Question: I am trying out Action Extensions on iOS. I created a new project and I loaded the action Extension template. Looking at the template code, it seems that if you select an image it will load it into the ActionViewController's imageView.
I ran the Action extension and it got loaded in share dialogue as expected, but when I selected an image it did not show up in the imageView of ActionViewController. Could someone familiar with Action Extensions let me know what I am missing.
With thanks
Reza

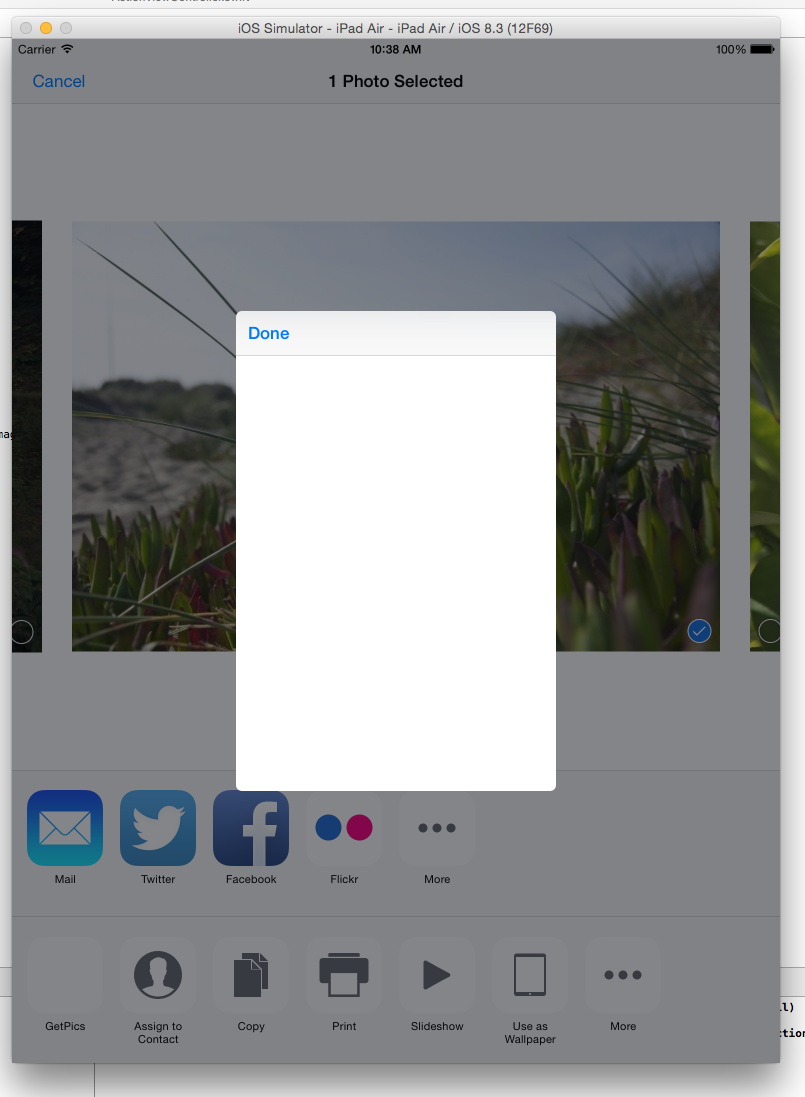
Answer: If you are working on Swift Project ,In **ActionViewController u need to retrieve Image from URL
U need to Add the code Like this
'''
if let strongImageView = weakImageView {
if let imageURL = image as? NSURL{
strongImageView.image = UIImage(data: NSData(contentsOfURL: imageURL)!)
}else{
strongImageView.image = image as? UIImage
}
}
'''
For Clarification I added full Code below (ActionViewController) ,Please Go through the Code ,
'''
override func viewDidLoad() {
super.viewDidLoad()
// Get the item[s] we're handling from the extension context.
// For example, look for an image and place it into an image view.
// Replace this with something appropriate for the type[s] your extension supports.
var imageFound = false
for item: AnyObject in self.extensionContext!.inputItems {
let inputItem = item as! NSExtensionItem
for provider: AnyObject in inputItem.attachments! {
let itemProvider = provider as! NSItemProvider
if itemProvider.hasItemConformingToTypeIdentifier(kUTTypeImage as String) {
// This is an image. We'll load it, then place it in our image view.
weak var weakImageView = self.imageView
itemProvider.loadItemForTypeIdentifier(kUTTypeImage as String, options: nil, completionHandler: { (image, error) in
NSOperationQueue.mainQueue().addOperationWithBlock {
if let strongImageView = weakImageView {
if let imageURL = image as? NSURL{
strongImageView.image = UIImage(data:NSData(contentsOfURL: imageURL)!)
}else{
strongImageView.image = image as? UIImage
}
}
}
})
imageFound = true
break
}
}
if (imageFound) {
// We only handle one image, so stop looking for more.
break
}
}
}
'''